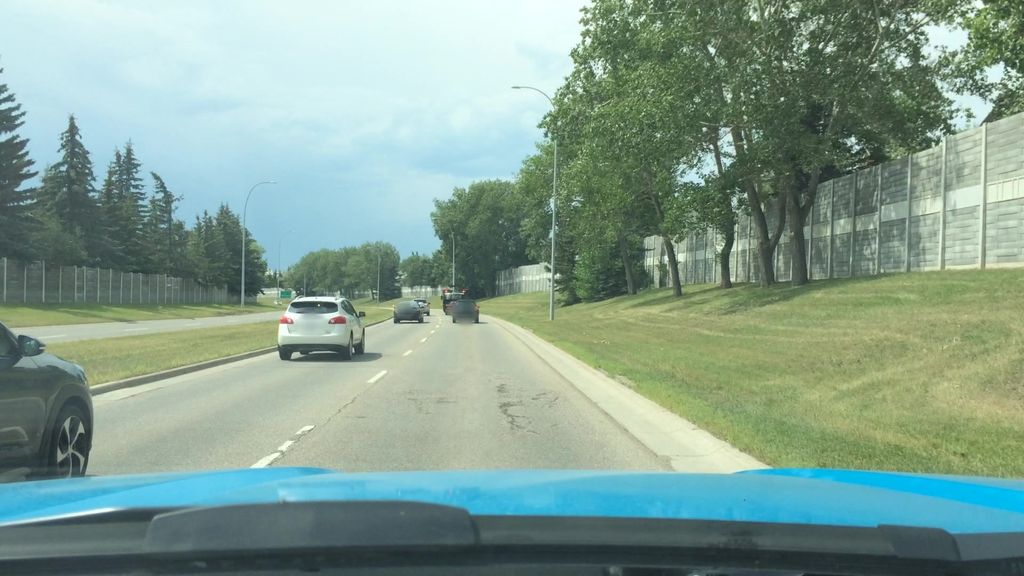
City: calgary